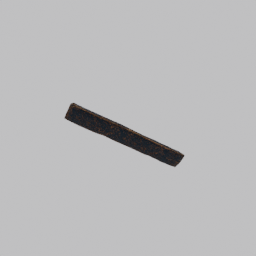
Label: architecture